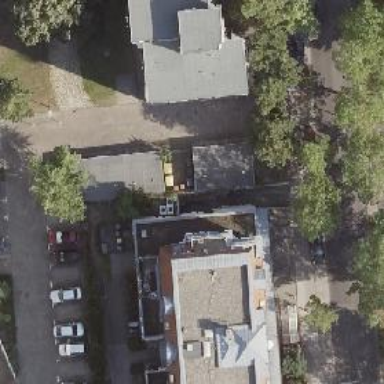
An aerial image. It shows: Parking entrance.